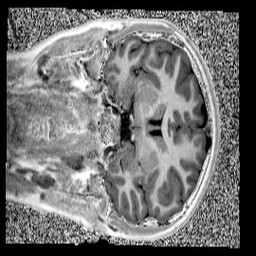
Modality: UNIT1
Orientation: coronal
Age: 12
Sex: female
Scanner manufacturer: siemens
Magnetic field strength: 3 T
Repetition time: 4 s
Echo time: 0.00299 s